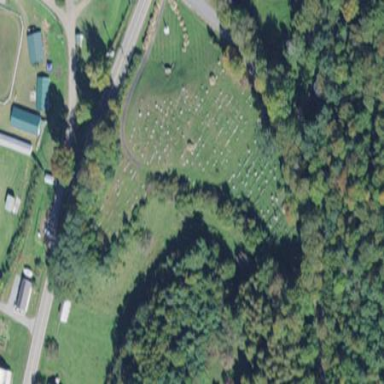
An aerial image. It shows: Cemetery.